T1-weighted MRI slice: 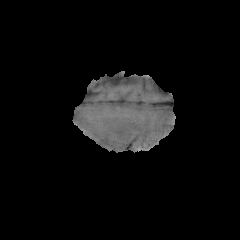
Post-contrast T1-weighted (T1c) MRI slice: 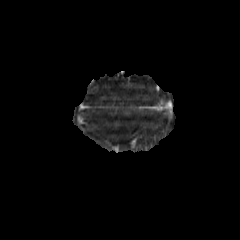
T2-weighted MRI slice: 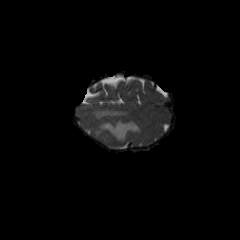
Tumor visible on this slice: yes